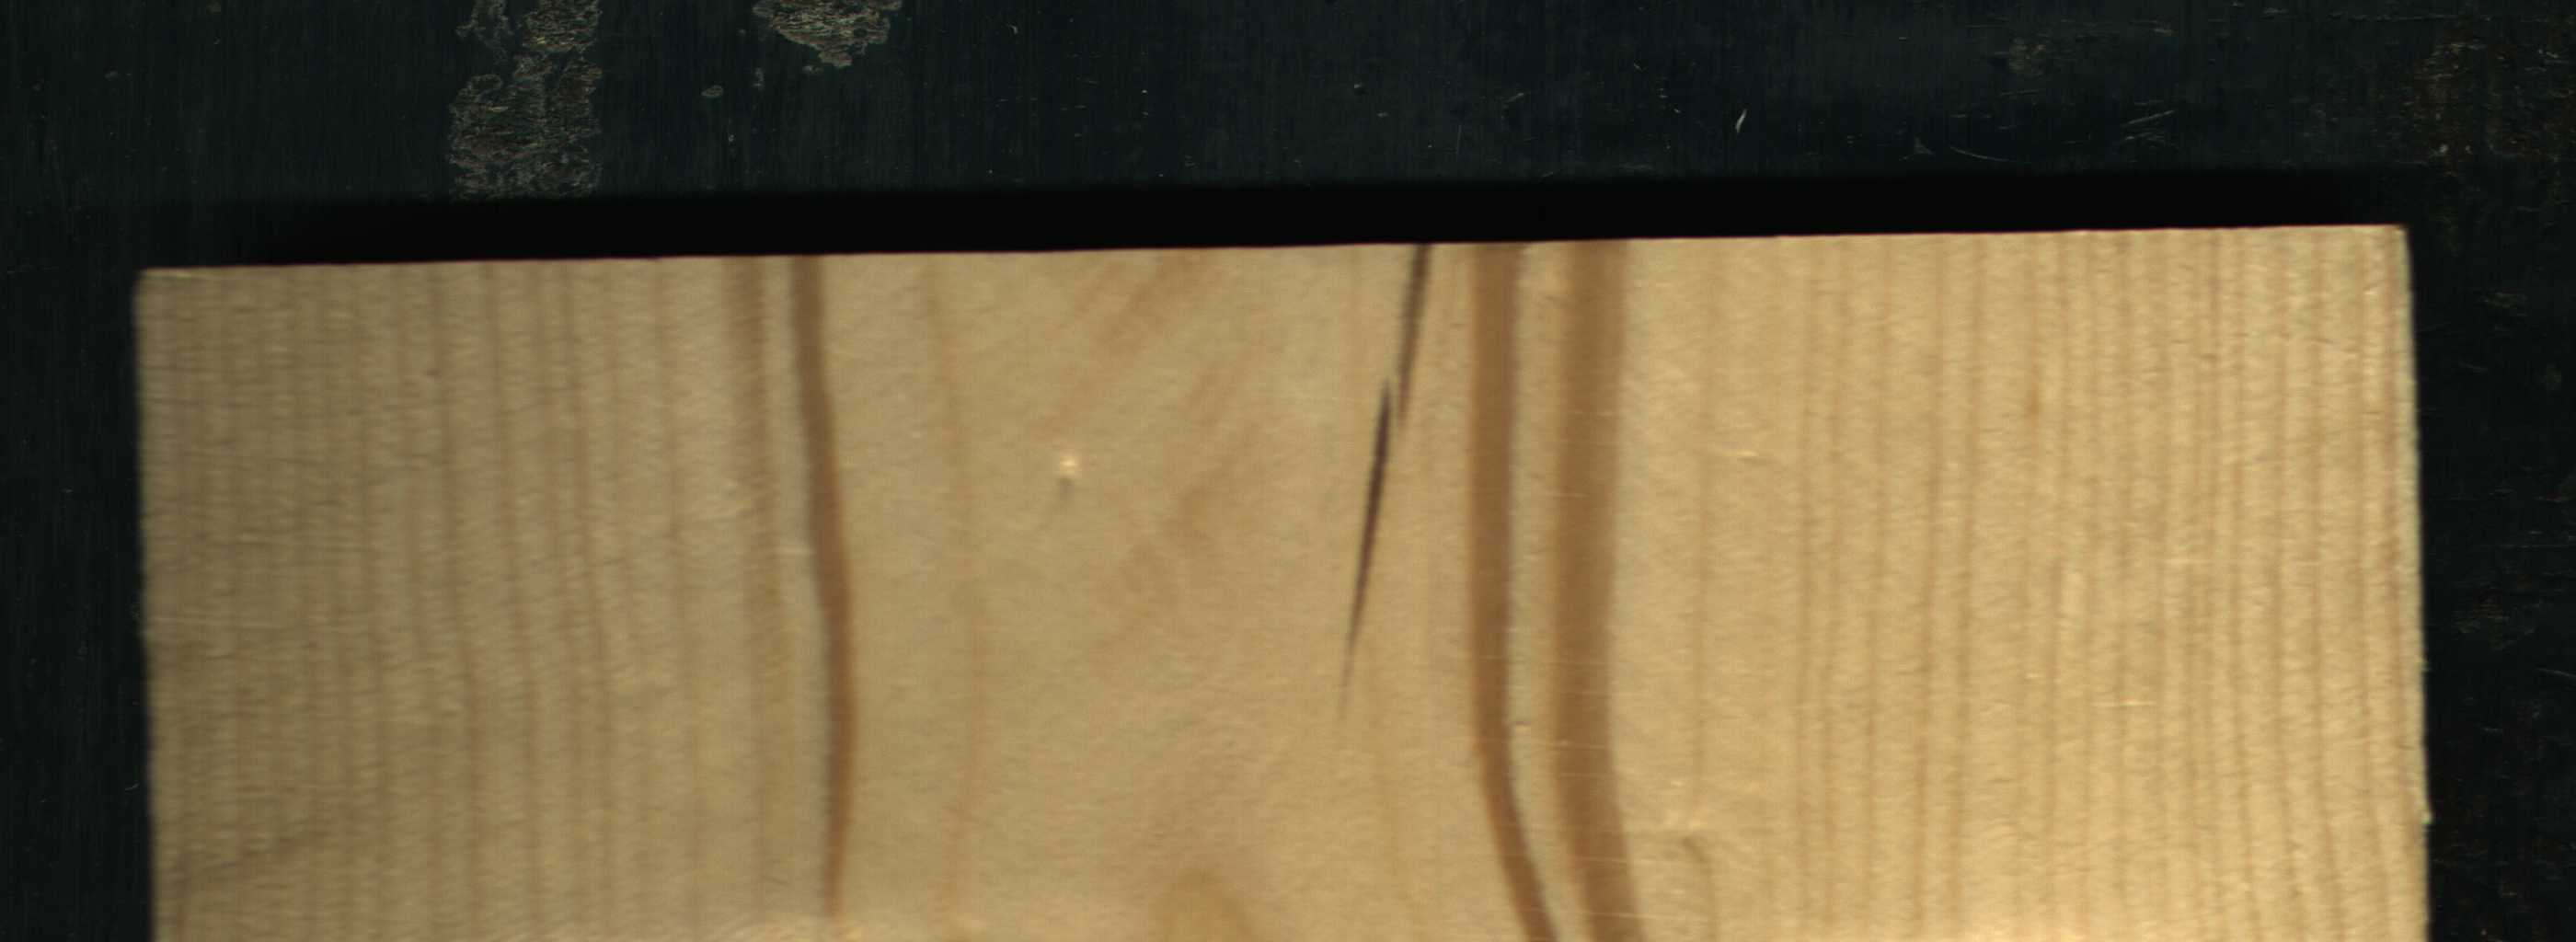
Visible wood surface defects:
Crack